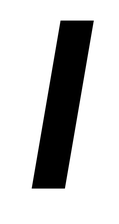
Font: Roboto-Italic_ExtraBold_Italic